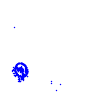
Particle: electron